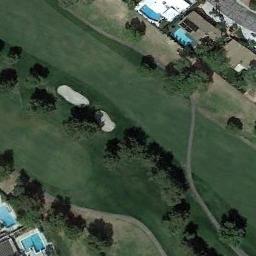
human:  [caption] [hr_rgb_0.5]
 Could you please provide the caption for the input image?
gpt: There are many buildings beside the golf course .

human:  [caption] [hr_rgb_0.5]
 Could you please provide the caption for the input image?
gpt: There are several bunkers on a large green lawn on the golf course, Many trees and several buildings with swimming pools .

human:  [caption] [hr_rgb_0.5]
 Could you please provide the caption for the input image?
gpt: There are more than a dozen bunkers and winding paths in this area .

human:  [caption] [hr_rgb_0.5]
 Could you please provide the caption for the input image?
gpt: The golf course with two fairways, Some barrier trees and two sandpits is between some houses with pools .

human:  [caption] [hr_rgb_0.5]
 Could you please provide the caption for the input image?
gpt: There are two bunkers and some trees on the golf course with some buildings around .